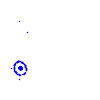
Particle: electron